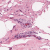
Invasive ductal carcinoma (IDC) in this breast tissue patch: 0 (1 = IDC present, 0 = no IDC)